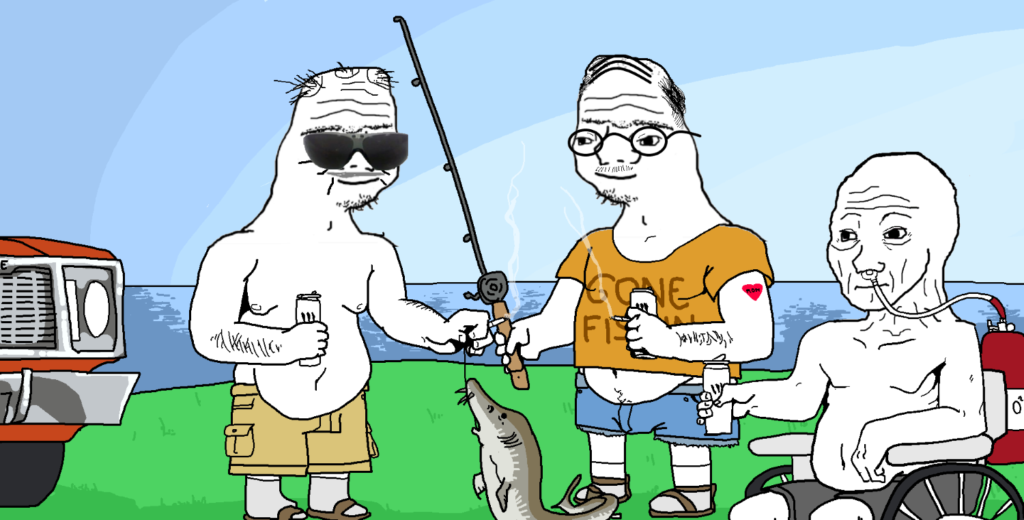
Label: 5_Wojak_with_Background